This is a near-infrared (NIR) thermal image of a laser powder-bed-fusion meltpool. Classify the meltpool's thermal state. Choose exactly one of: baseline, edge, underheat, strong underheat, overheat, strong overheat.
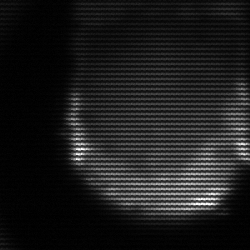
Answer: edge